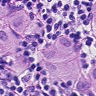
Metastatic tissue present: yes